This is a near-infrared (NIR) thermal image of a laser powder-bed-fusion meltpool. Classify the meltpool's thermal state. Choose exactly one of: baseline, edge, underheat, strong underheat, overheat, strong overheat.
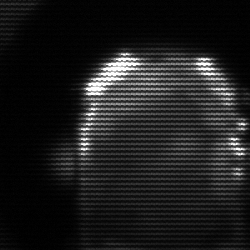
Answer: baseline